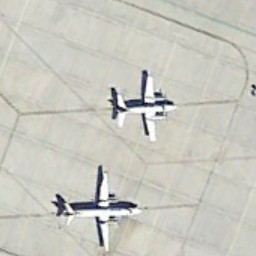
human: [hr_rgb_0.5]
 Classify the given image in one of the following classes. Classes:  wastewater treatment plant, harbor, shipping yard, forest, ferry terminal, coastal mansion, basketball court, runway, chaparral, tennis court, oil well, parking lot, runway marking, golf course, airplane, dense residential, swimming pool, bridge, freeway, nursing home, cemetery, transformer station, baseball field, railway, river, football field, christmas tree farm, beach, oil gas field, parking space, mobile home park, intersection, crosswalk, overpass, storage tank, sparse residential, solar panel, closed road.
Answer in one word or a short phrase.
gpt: airplane